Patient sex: M
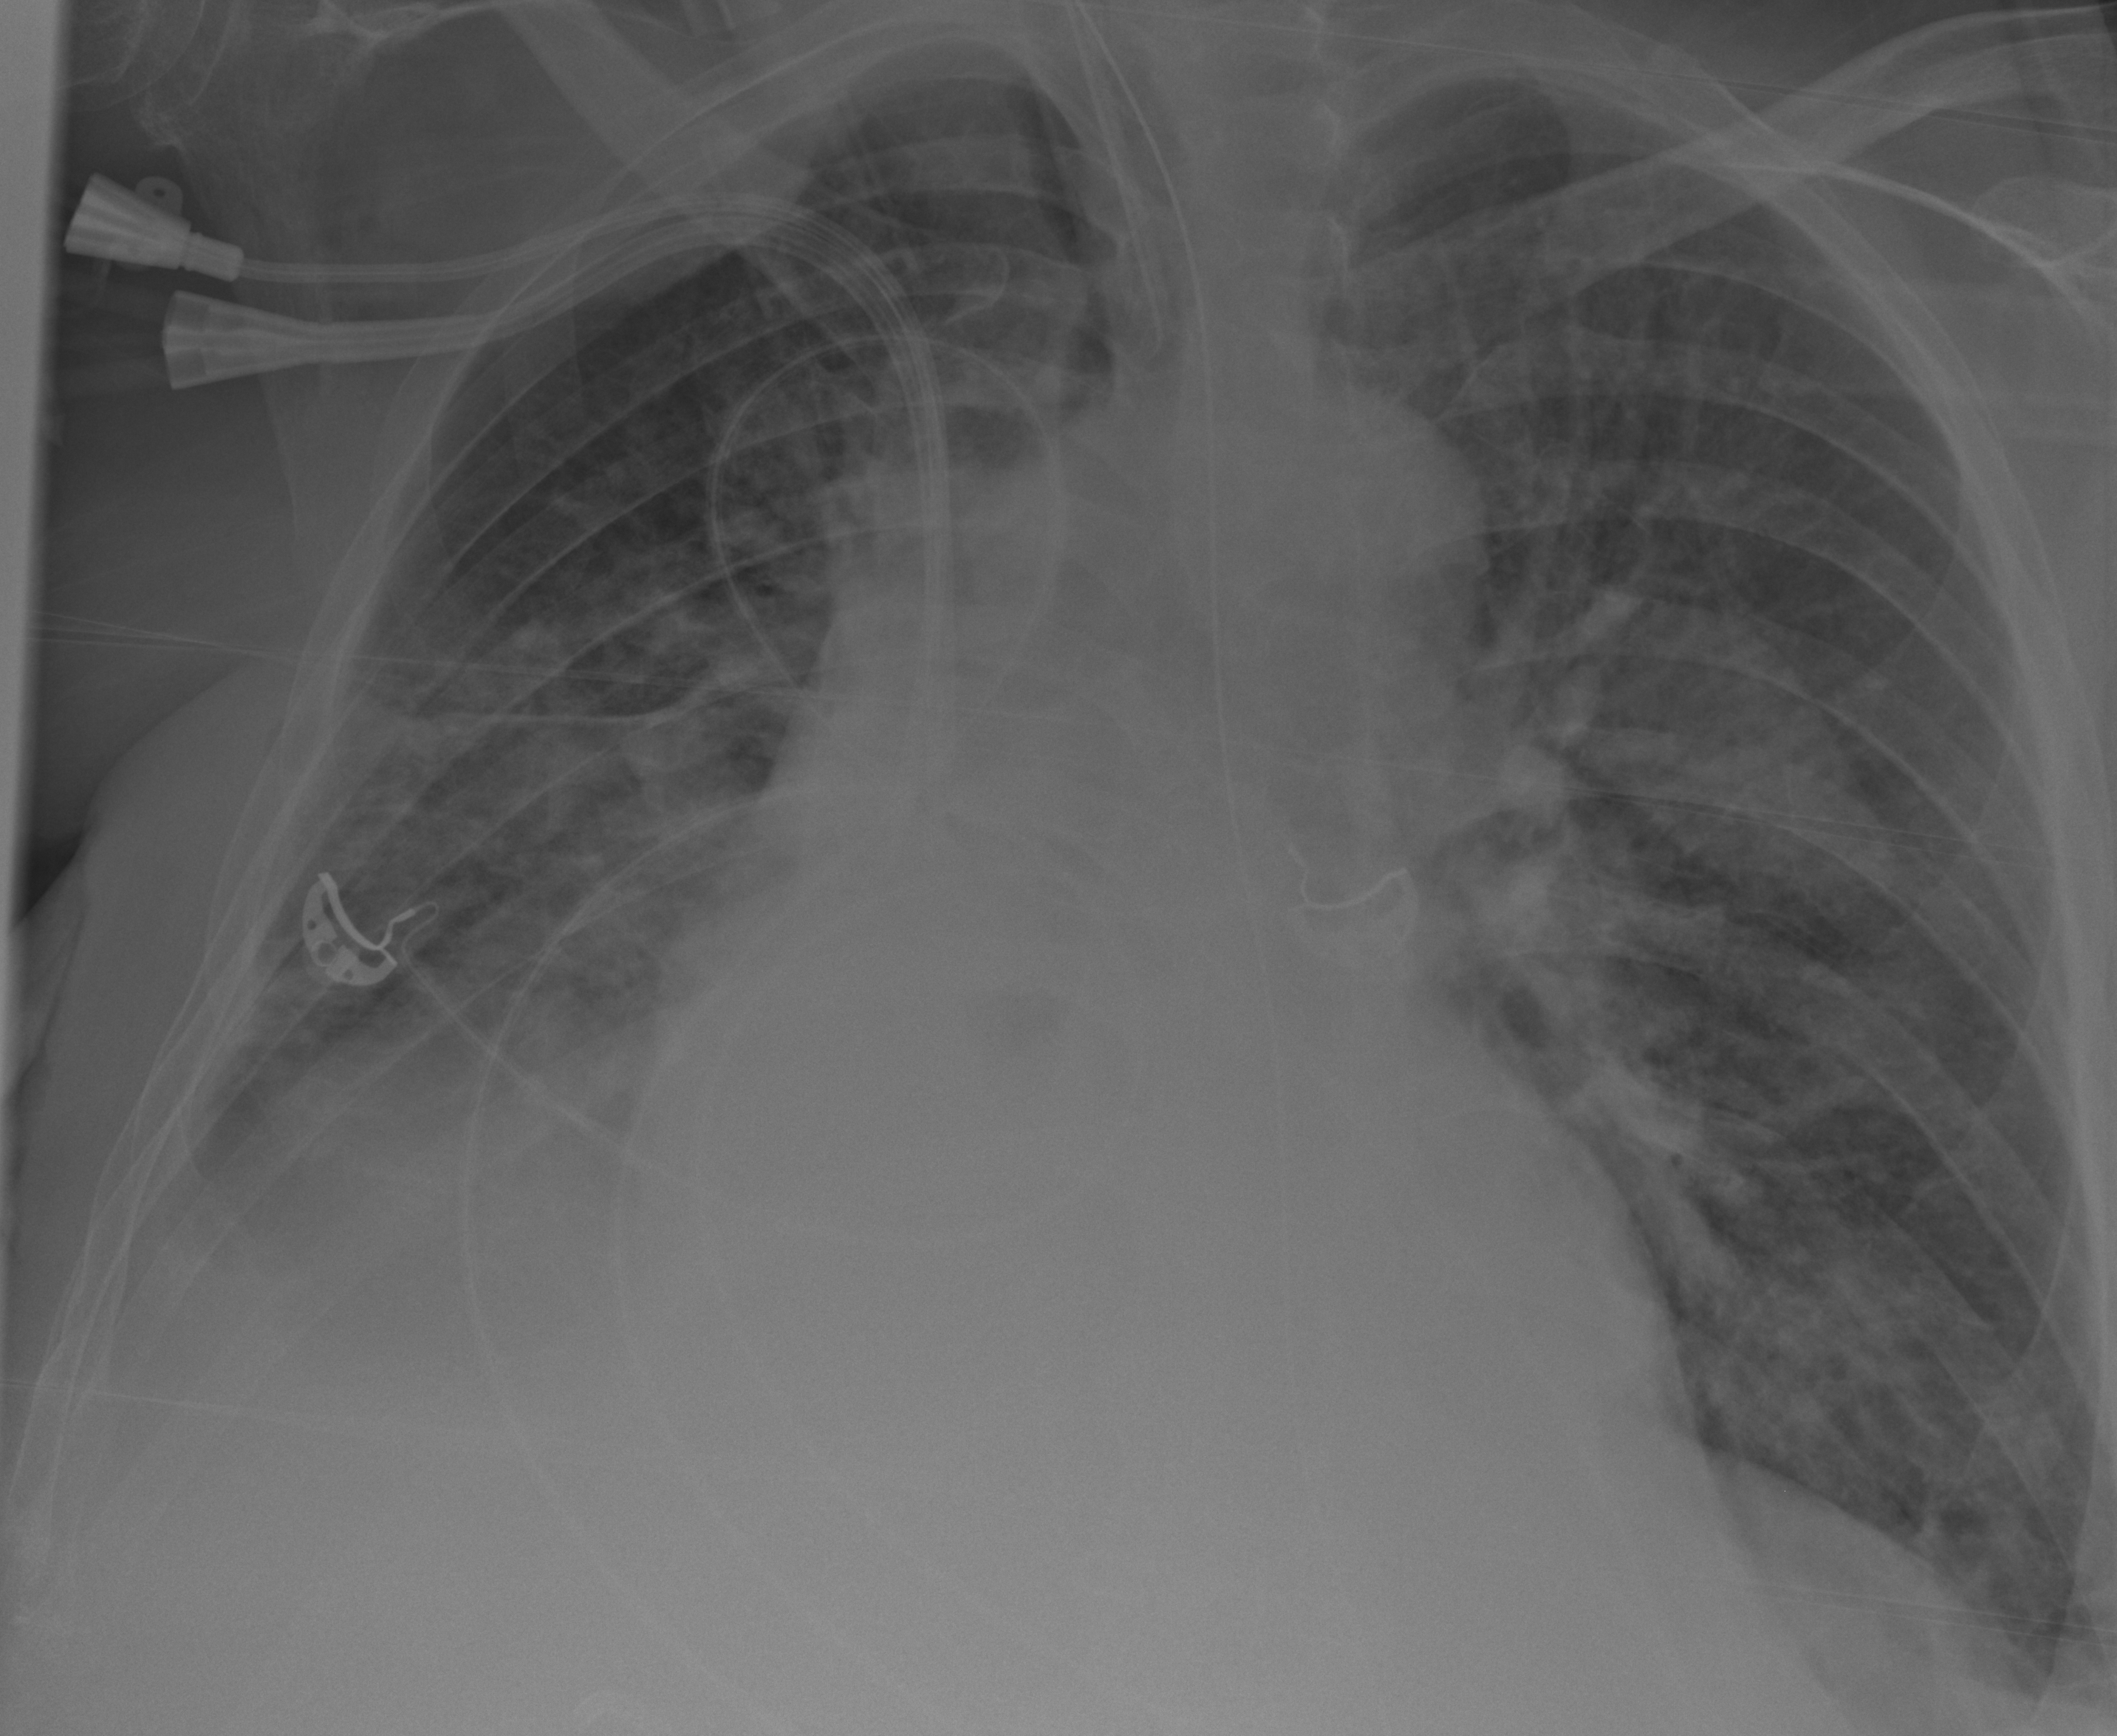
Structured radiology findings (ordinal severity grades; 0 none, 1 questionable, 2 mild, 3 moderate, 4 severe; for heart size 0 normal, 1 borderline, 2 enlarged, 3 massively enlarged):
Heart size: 2
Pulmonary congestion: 2
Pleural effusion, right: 3
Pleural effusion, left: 1
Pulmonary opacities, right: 3
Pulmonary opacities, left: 2
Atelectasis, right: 2
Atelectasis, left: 2